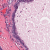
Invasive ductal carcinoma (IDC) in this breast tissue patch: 0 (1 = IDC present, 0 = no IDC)